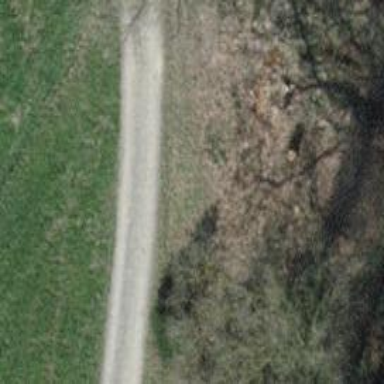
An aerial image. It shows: Unpaved track with grade2 tracktype.